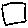
Label: square